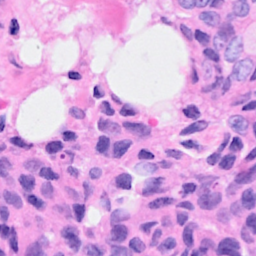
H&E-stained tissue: Breast